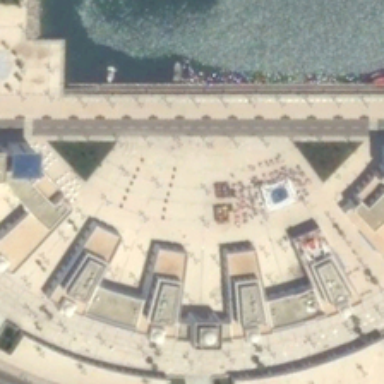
A square is near several buildings and a river .